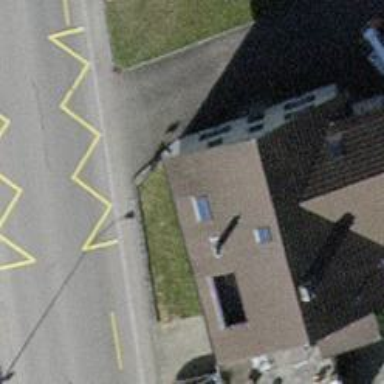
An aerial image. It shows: Bus stop with platform for public transport.